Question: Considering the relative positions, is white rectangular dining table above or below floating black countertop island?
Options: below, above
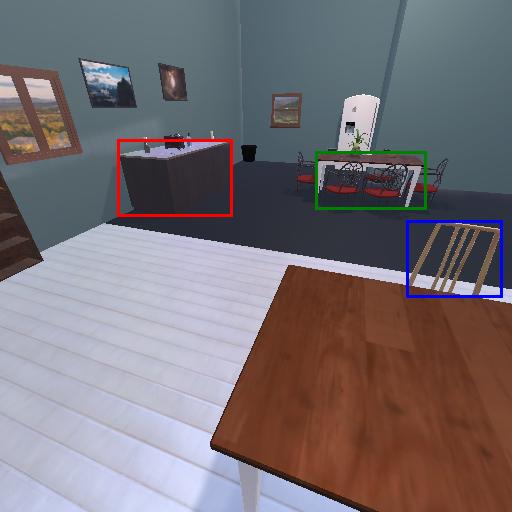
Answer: below